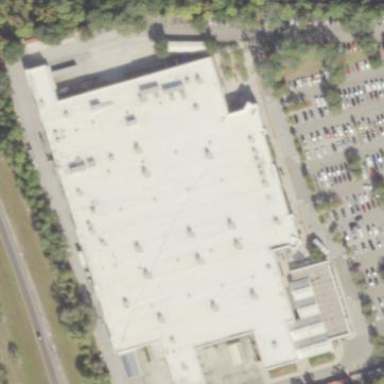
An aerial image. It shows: Building that houses supermarket.